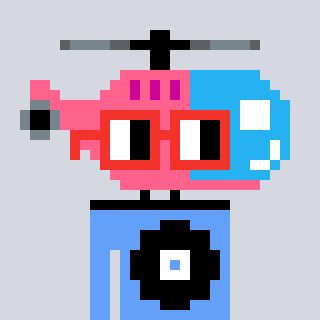
a pixel art character with square red glasses, a helicopter-shaped head and a blue-colored body on a cool background